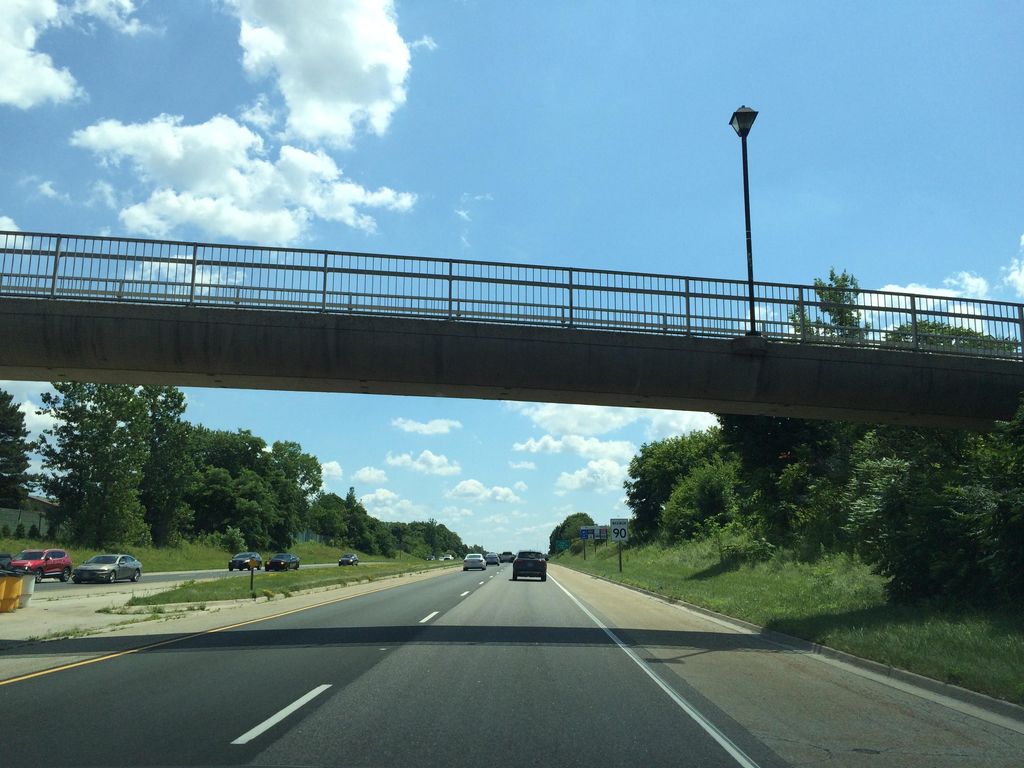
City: hamilton